Question: One of my client's wordpress based website is having issue that it's admin panel is inaccessible. There is some page redirection issue, I can't figure out the cause. I tried to fix the issue by renaming "plugins" folder but not worked for me.
Can someone please guide me to fix this issue?
Here is sceenshot

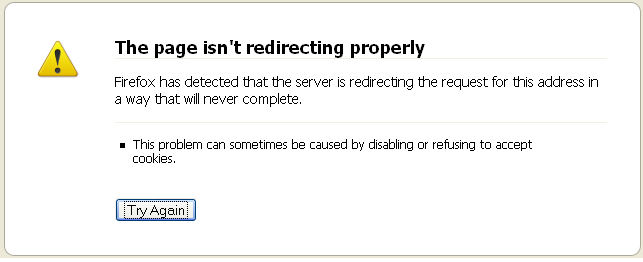
Answer: I usually get this issue when I've done something wrong with an '.htaccess' edit and created essentially an infinite redirect loop, and since you've just moved that is possible. That is where I'd put my money based on the relatively little information you'd given. It is also possible for plugins or the theme to create about the same problem by way of <URL>. You renamed the plugins folder. Try renaming the theme to force WordPress to fall back to the default theme.